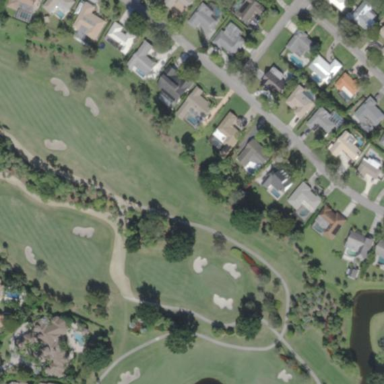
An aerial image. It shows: Sandy area is golf bunker.